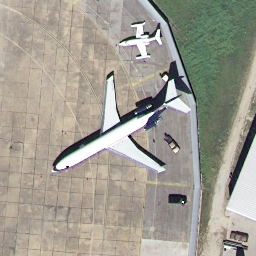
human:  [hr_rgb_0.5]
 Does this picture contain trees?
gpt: no

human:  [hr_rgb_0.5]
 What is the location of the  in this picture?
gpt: center and up